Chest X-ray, PA view. Patient: 63 years old, sex F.
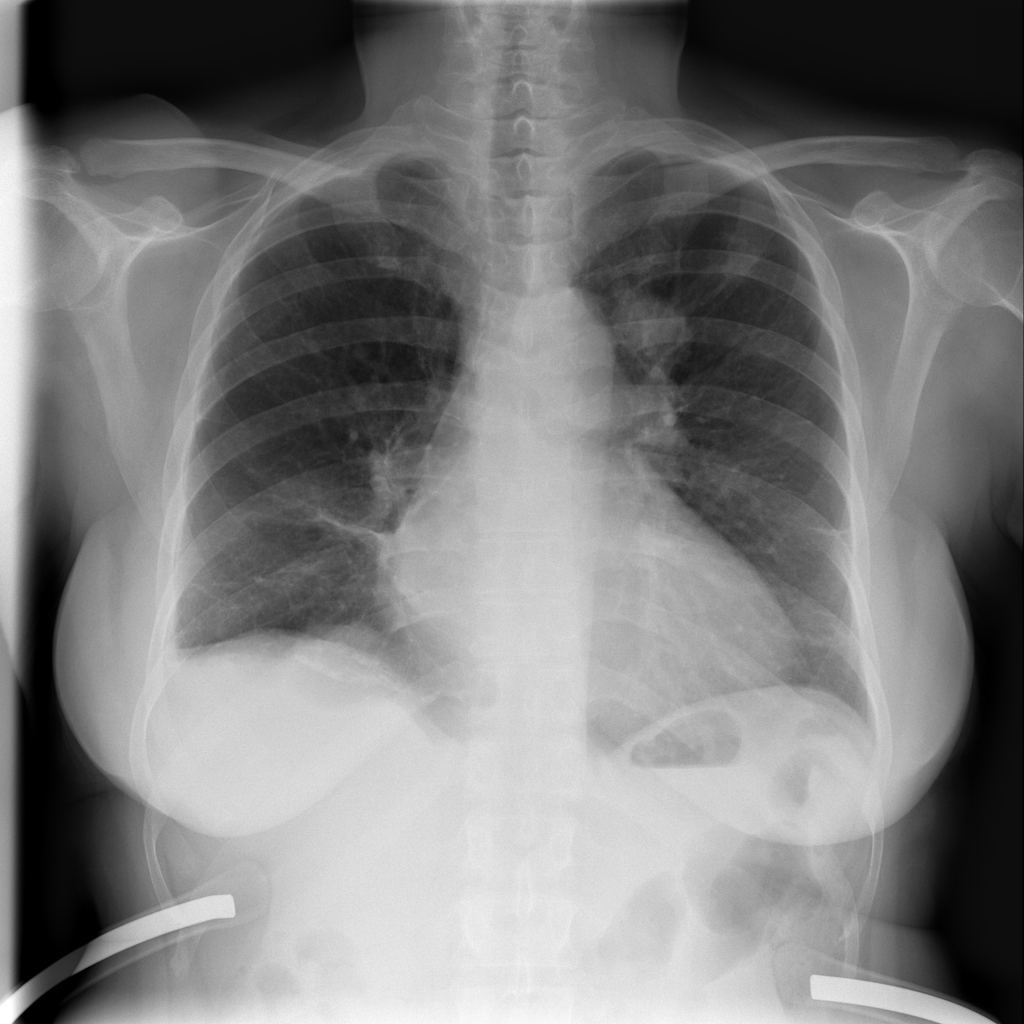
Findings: No Finding